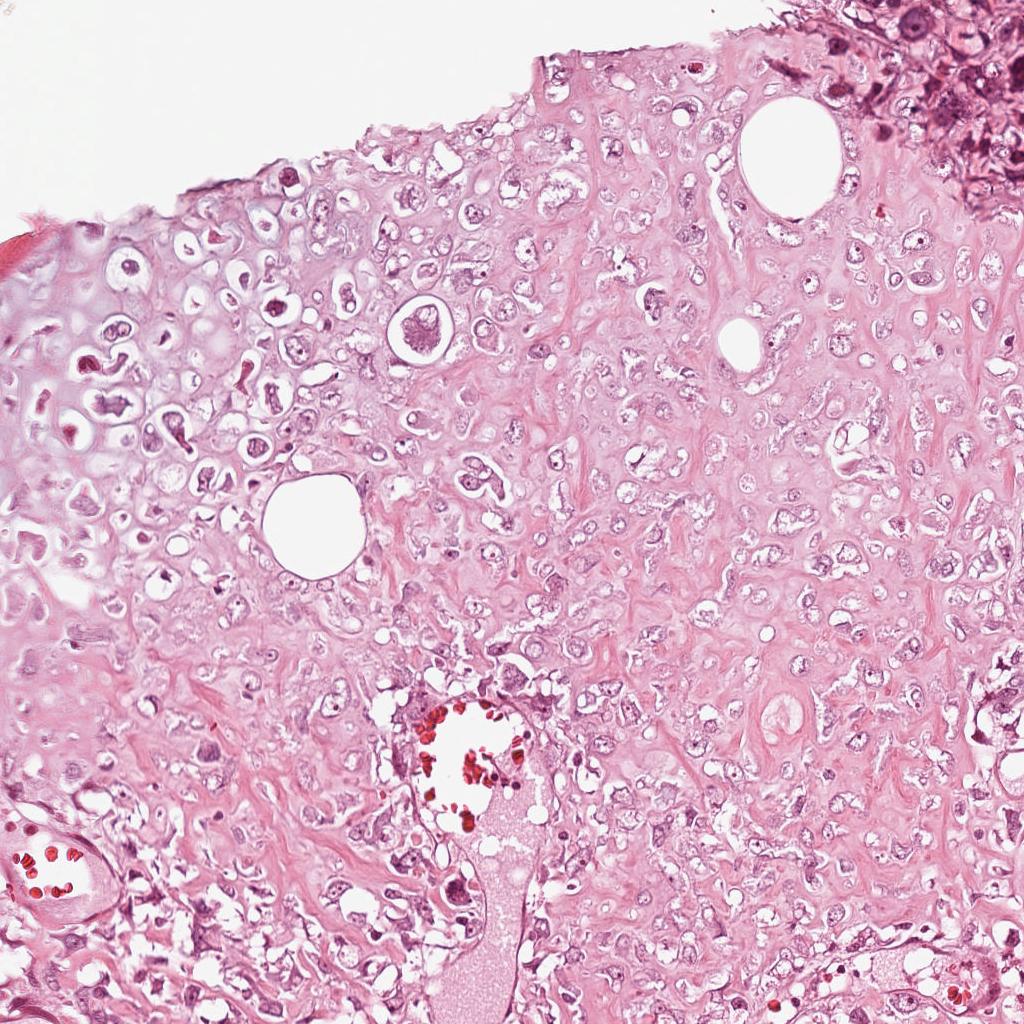
Label: Viable